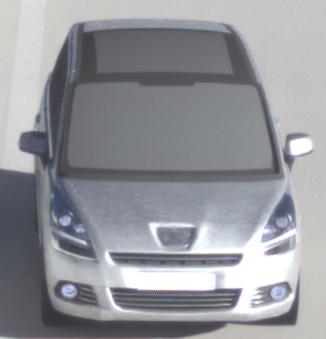
Make: Peugeot
Model: 5008 120 VTi
Detailed model: 5008 (I) Van
Model produced from: 2009/10
Model produced until: 2011/07
Doors: 5
Color: white
Road condition: dry road
Daytime: morning or afternoon
Contrast: high contrast